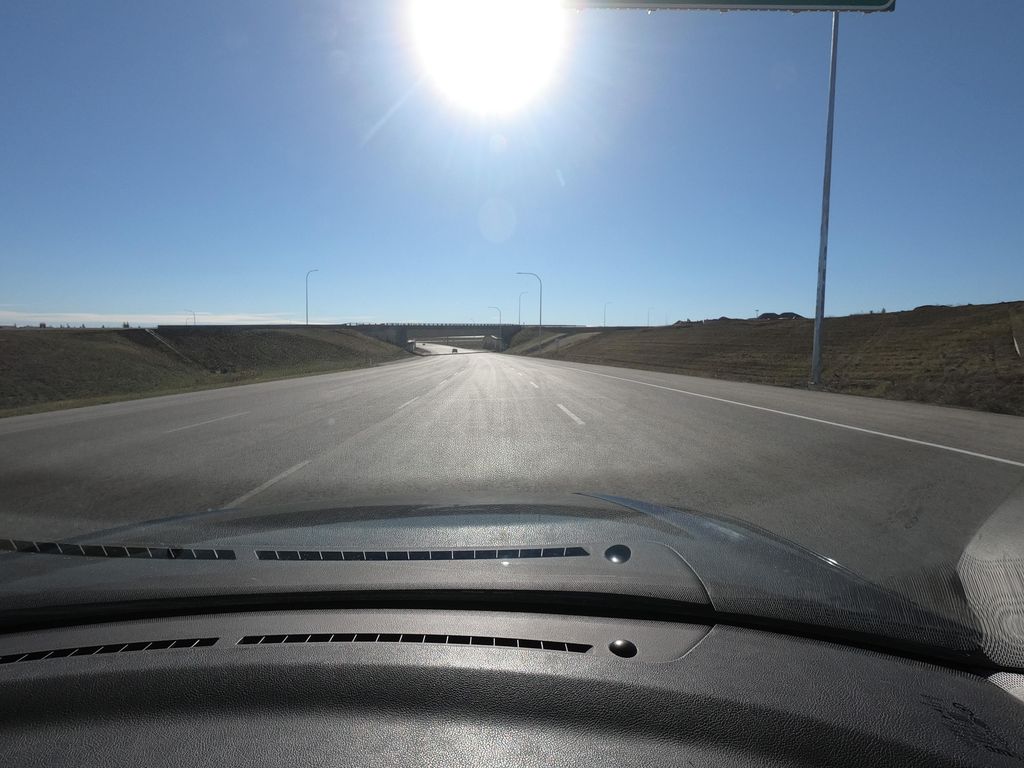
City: calgary